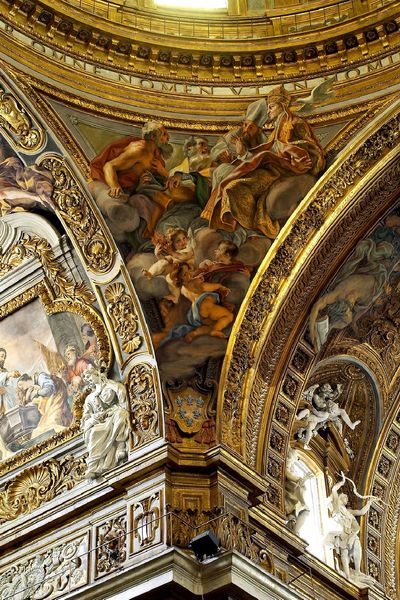
Titel: Vierungskuppel von Il Gesù in Rom
Künstler: Giovanni Battista Gaulli
Standort: Rom, Il Gesù (EU - I - Latium)
Schlagwörter: wolken, malerei, barock, taube, kirche, gold, tücher, decke, relief, schrift, bogen, bischof, papst, stuck, foto, gewölbe, zwickel, mitra, deckengemälde, fresko, szenen, deckenmalerei, ieben